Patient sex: M
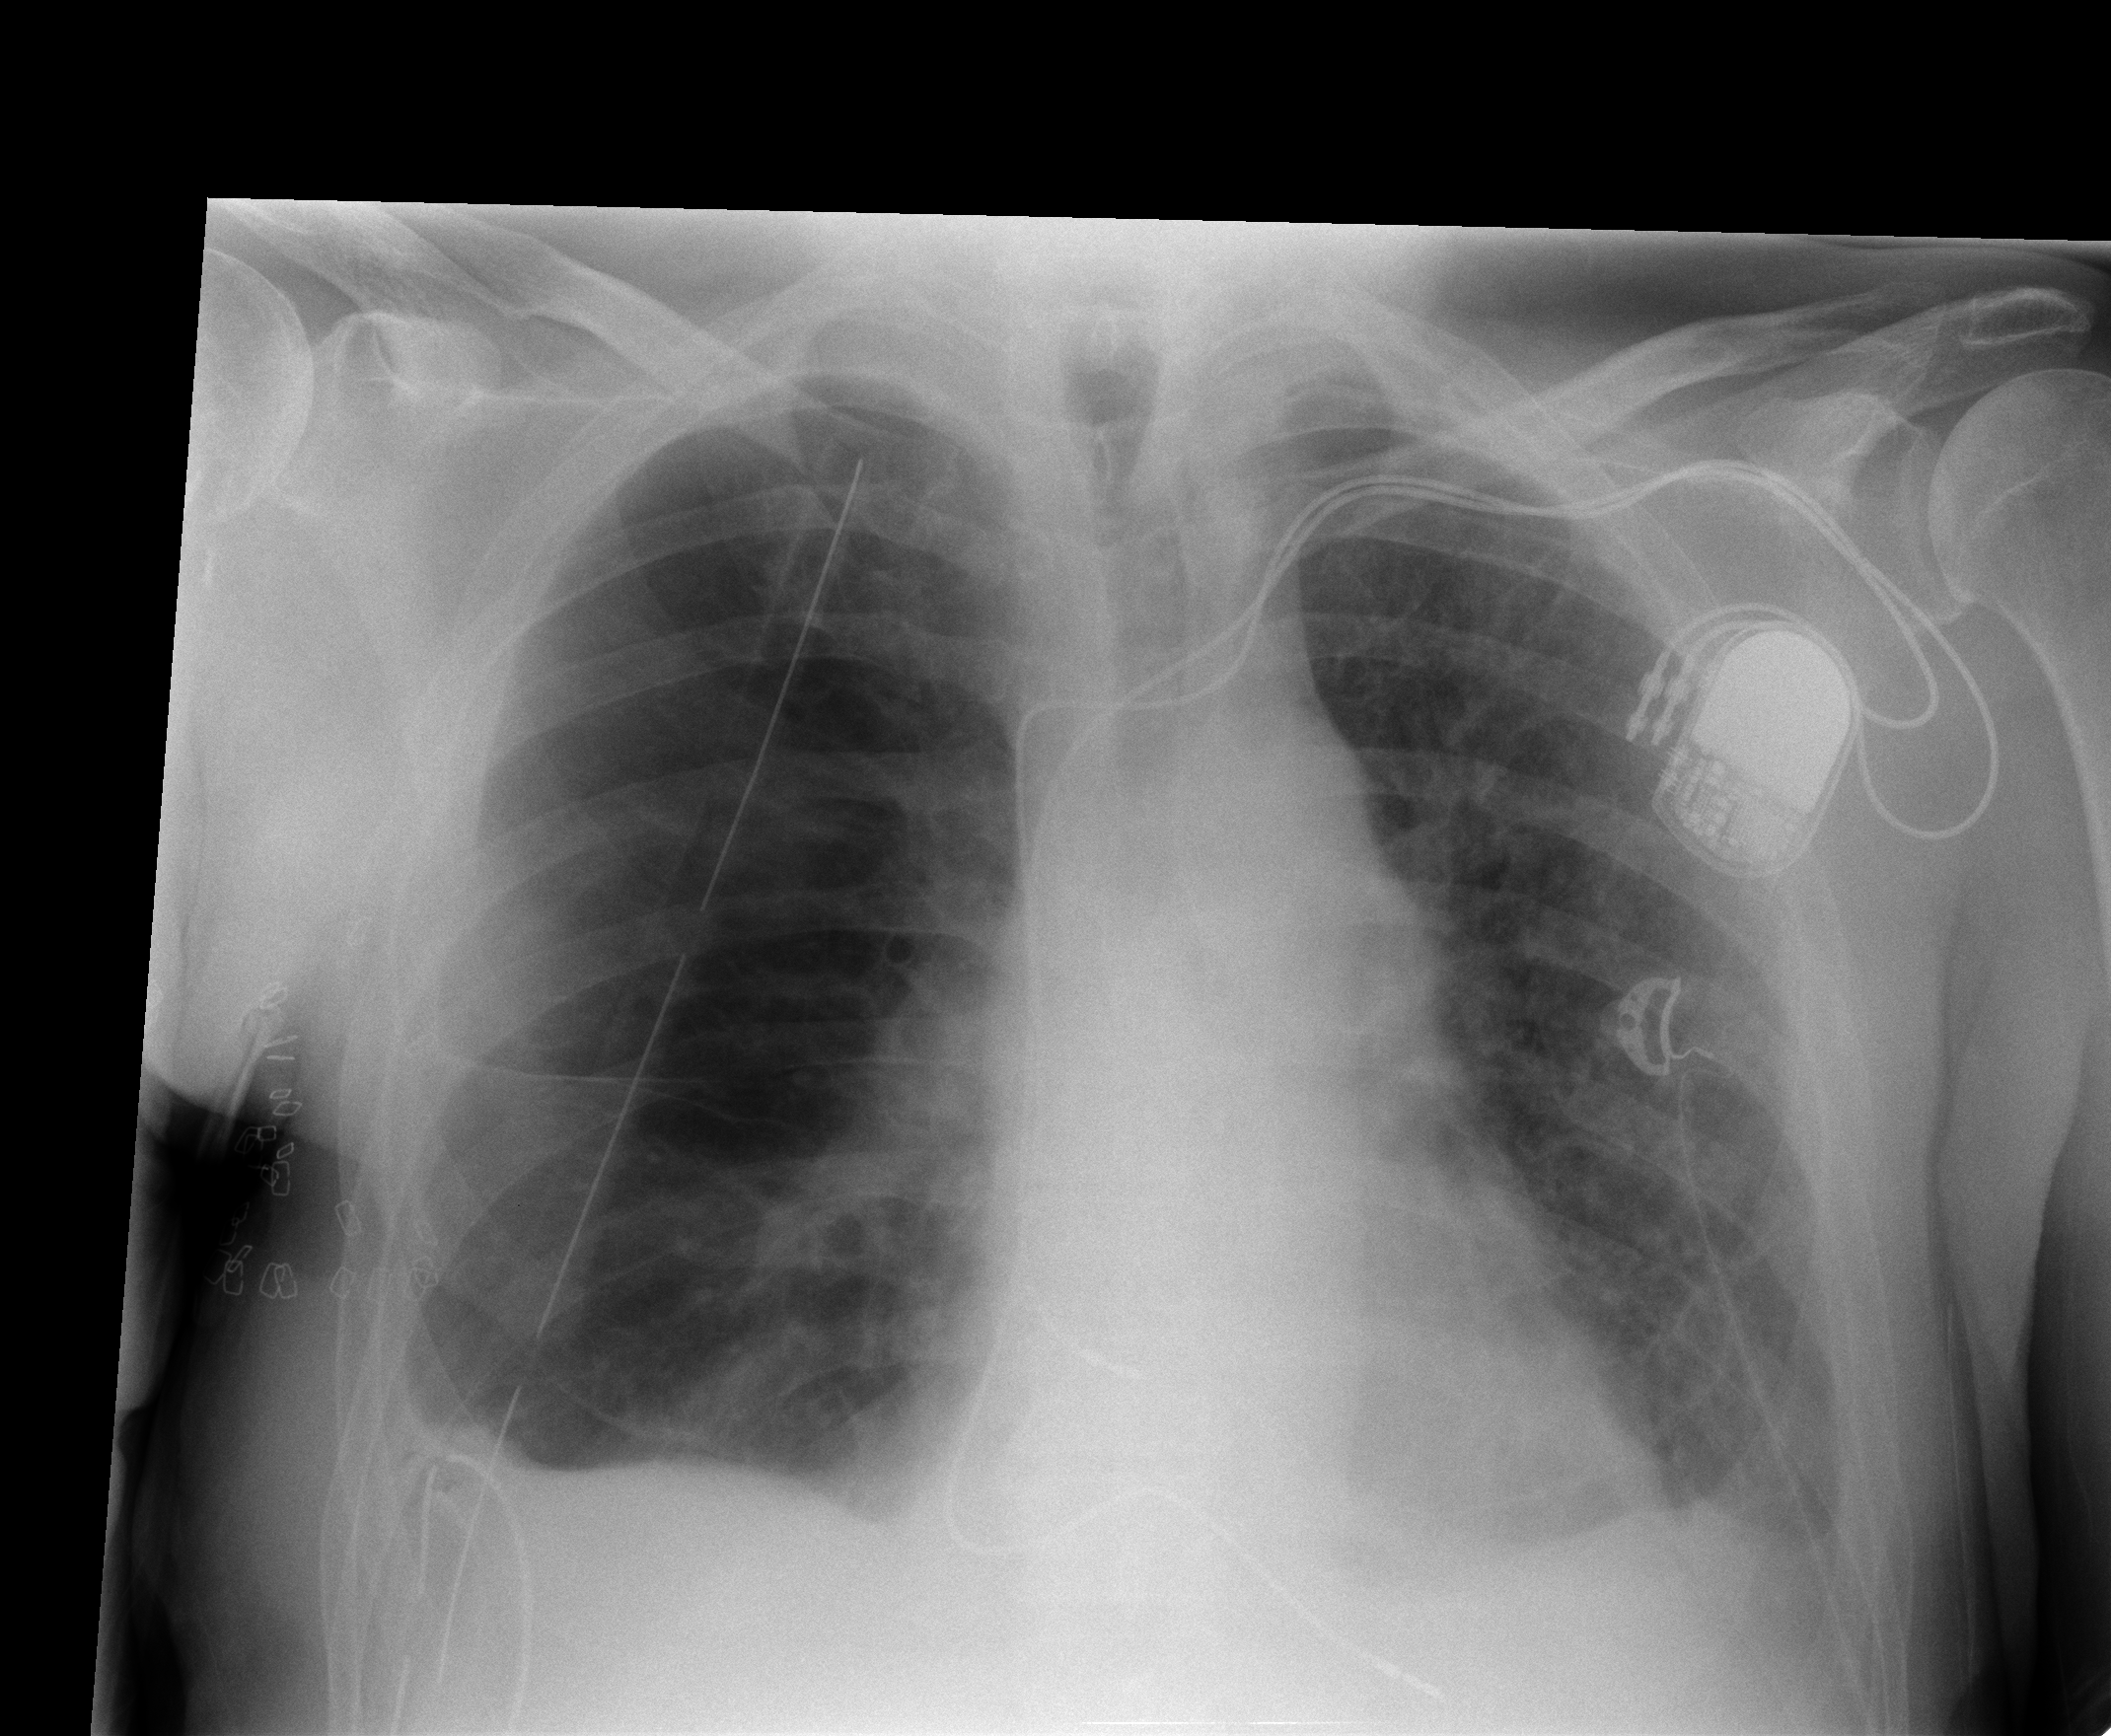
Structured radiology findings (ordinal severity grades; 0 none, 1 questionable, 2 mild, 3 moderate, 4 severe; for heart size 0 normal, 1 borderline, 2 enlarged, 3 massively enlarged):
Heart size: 1
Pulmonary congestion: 2
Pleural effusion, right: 2
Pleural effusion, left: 2
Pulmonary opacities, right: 2
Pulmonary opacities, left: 3
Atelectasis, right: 2
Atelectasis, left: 2